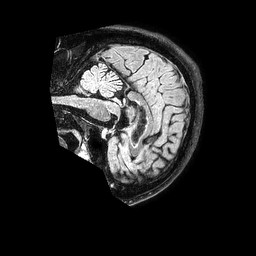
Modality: FLAIR
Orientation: sagittal
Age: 53
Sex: male
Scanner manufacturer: philips
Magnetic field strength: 1.5 T
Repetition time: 4.8 s
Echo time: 0.3 s